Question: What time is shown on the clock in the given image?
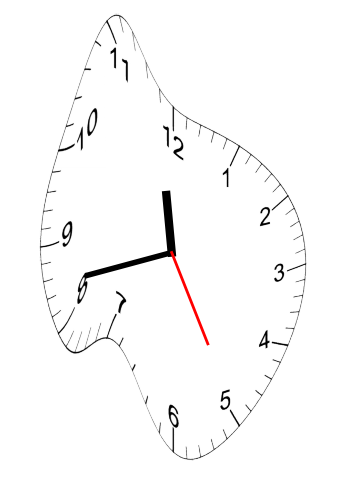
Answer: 11:42:25